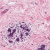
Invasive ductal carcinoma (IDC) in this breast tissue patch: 0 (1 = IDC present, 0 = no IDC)